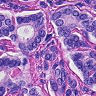
Metastatic tissue present: yes